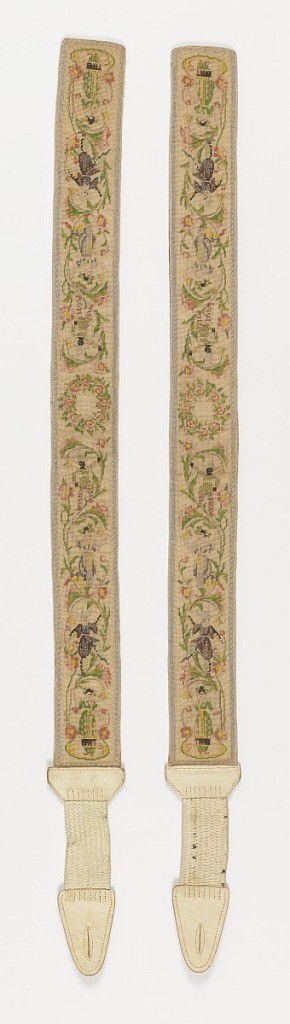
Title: Suspenders
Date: early 19th century
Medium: silk, leather Technique: counted stitch embroidery
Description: Pair of suspenders of heavy silk mesh. Embroidered in colored silks in a vine design with small Chinese figures. Lined with magenta and white plaid taffeta. White leather straps and points to fashion to trousers.